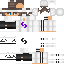
A male skeleton skin with dark skin, wearing brown helmet dressed in a purple tshirt and black pants, featuring a closed mouth.